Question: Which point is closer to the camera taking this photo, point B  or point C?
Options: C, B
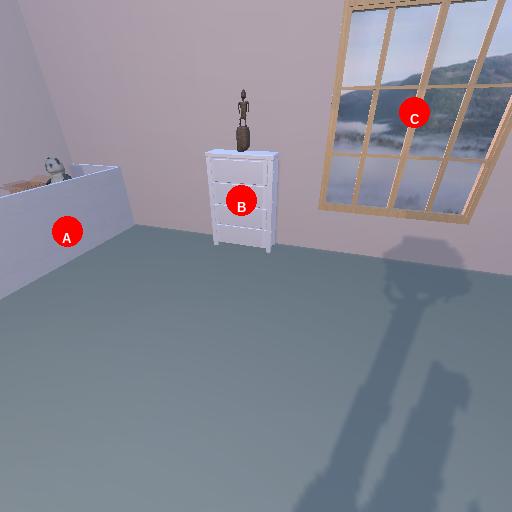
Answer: C